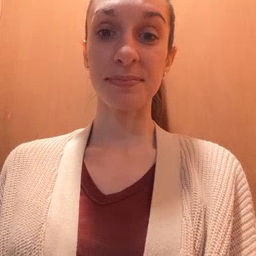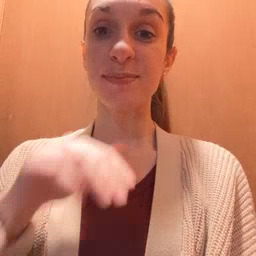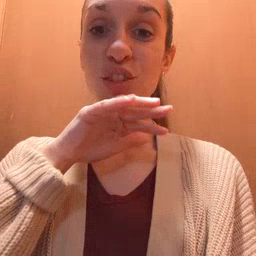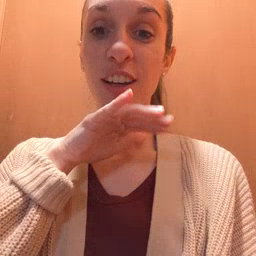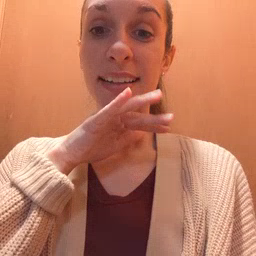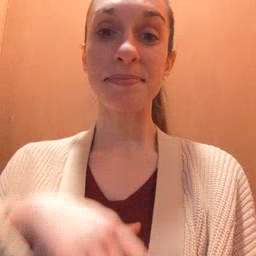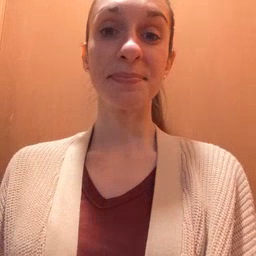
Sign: dirty